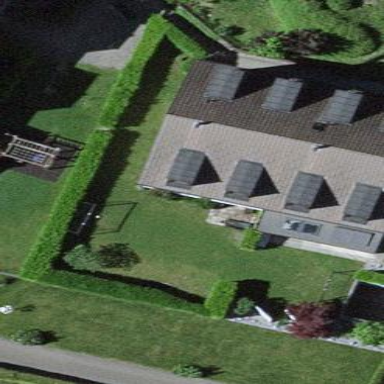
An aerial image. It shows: Semi-detached house.